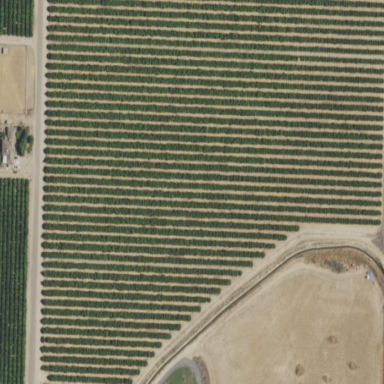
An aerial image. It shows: Orange orchard with rows of vibrant orange trees.